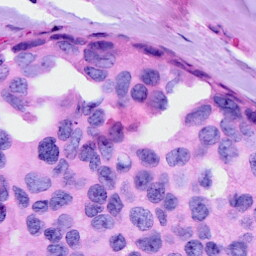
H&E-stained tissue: Breast